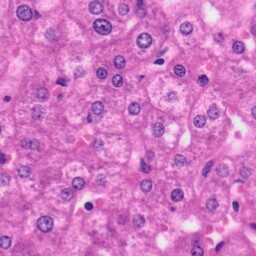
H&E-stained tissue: Liver